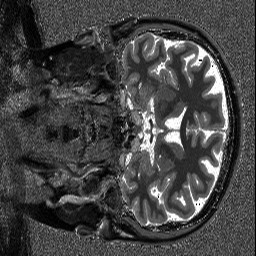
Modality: T1map
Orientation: coronal
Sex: female